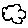
Label: cloud